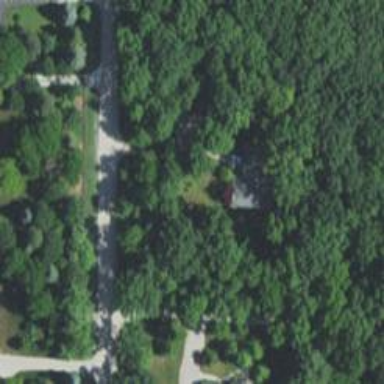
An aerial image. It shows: Driveway.